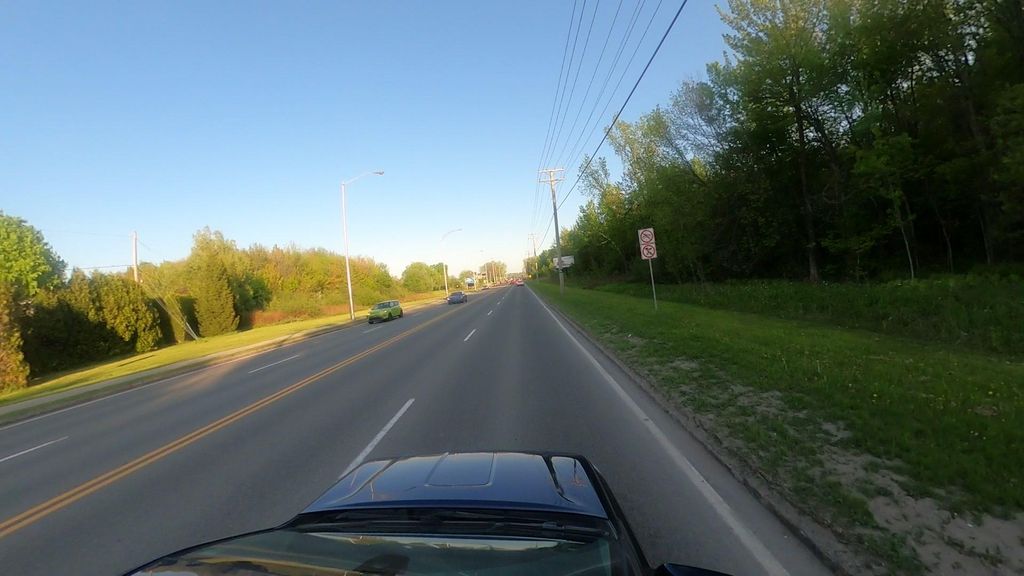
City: quebec_city